Question: I have an image that named 'binary3.tiff'.

I am asked:
"In the following function (is called func) the images are given as matrices of doubles. In those images 1 represents the object and 0 (black) represents the background."
what should the input be?
I tried:
'''
img = imread('binary3.tiff');
img2 = double(img)/255;
newimg = func(img2);
'''
but it doesn't work.
please help me.
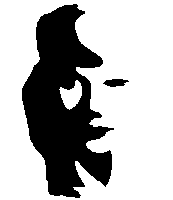
Answer: Without more details about what 'func' does and the nature of the error you're getting, I can't help you much, but you can do this instead:
'''
img2 = double(img > 0);
'''
to ensure that the values in the input image are binary, and give it another go. Note that instead of '0' you can, of course, put any threshold number below which it is considered "background".